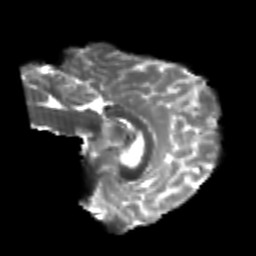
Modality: T2w
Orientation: sagittal
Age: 22
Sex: female
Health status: healthy
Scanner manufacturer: philips
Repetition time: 7.386 s
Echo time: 0.08599 s